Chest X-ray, AP view. Patient: 66 years old, sex M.
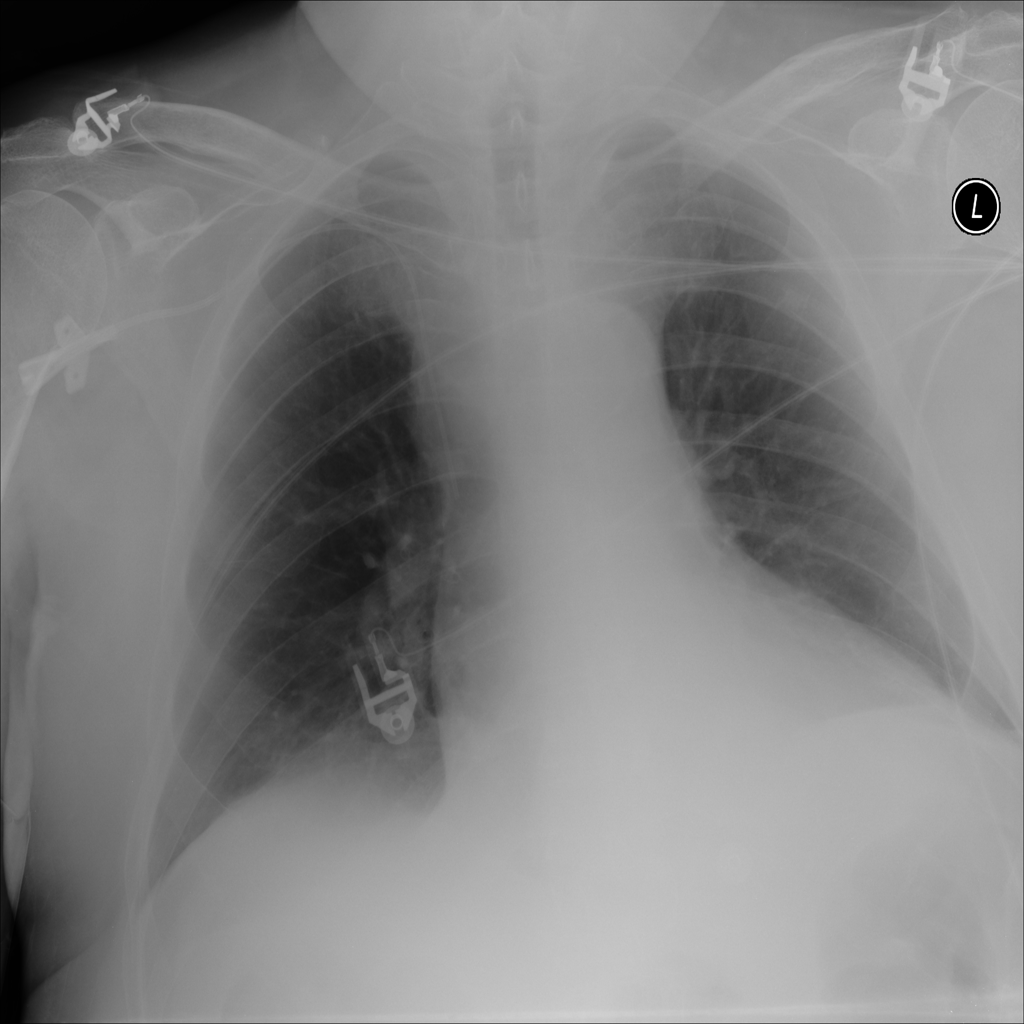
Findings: Consolidation